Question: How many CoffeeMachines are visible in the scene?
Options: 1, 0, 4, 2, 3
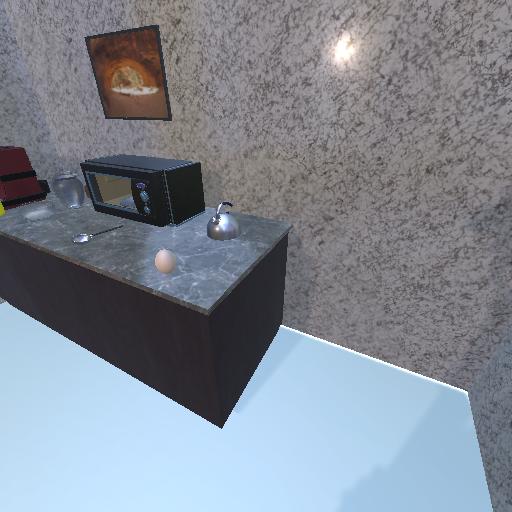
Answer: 1